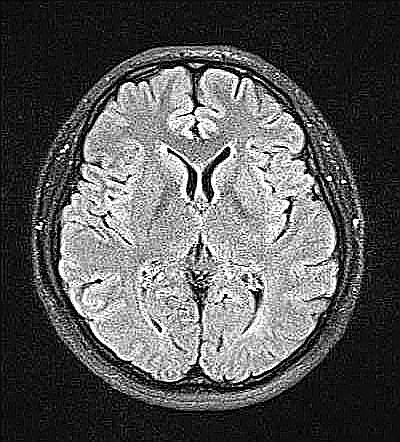
Label: notumor